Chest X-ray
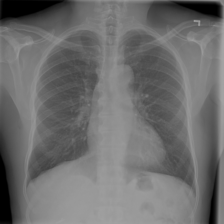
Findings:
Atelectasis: negative
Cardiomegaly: negative
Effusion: negative
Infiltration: negative
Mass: negative
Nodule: negative
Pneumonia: negative
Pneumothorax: negative
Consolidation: negative
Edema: negative
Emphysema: negative
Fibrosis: negative
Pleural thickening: negative
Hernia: negative